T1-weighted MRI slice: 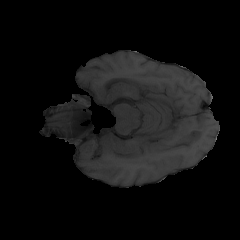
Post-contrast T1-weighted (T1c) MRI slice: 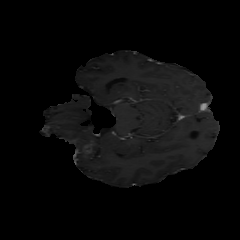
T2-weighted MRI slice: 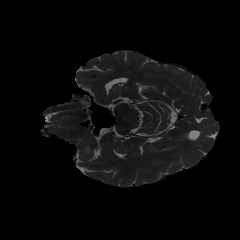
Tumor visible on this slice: yes